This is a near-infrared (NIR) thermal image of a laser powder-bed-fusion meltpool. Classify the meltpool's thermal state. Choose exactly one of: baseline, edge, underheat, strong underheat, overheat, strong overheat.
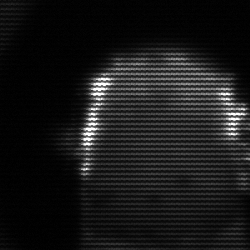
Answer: baseline